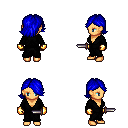
a pixel art fantasy rpg character, female body template, human, tanned skin, gray robe, red pants, blue swoop hairstyle, gold gloves, dagger, four views (front, back, left, right), 2x2 character sprite sheet, small pixel art, hard edges, no anti-aliasing